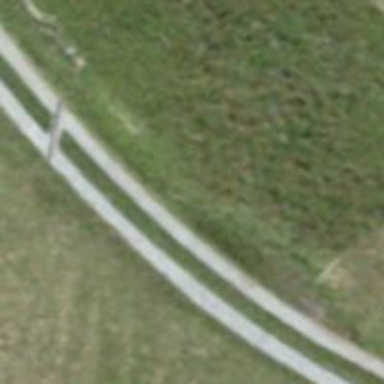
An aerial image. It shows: Gravel track with grade 2 tracktype.